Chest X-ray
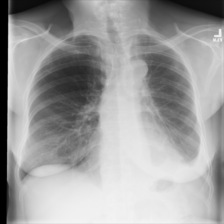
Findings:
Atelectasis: negative
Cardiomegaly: negative
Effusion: negative
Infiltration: negative
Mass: negative
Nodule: negative
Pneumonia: negative
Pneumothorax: negative
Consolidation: negative
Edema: negative
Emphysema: negative
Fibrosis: negative
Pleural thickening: positive
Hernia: negative